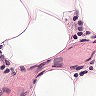
Metastatic tissue present: no